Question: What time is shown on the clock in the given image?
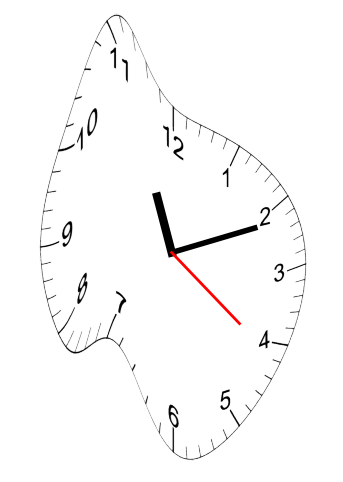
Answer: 11:11:21